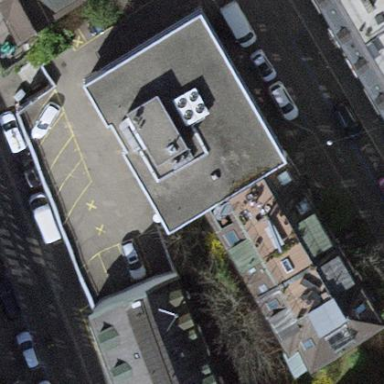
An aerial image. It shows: Commercial building.